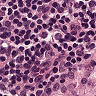
Metastatic tissue present: no